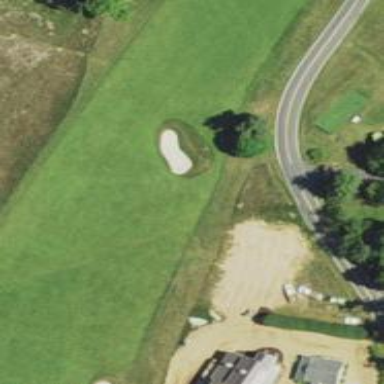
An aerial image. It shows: Rough area in golf course.